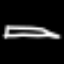
Label: pencil